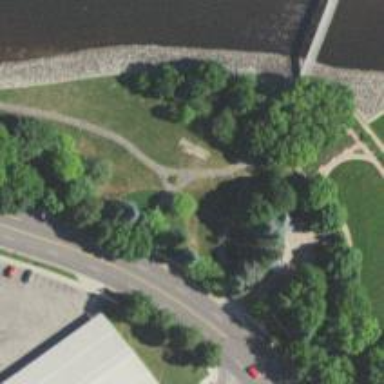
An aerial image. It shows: Path.